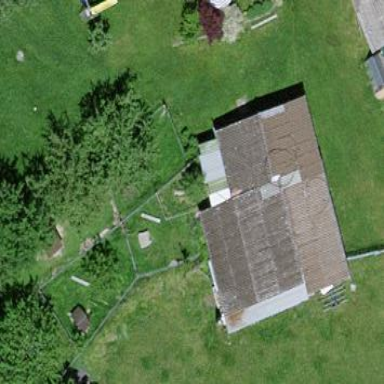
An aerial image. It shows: Barn.